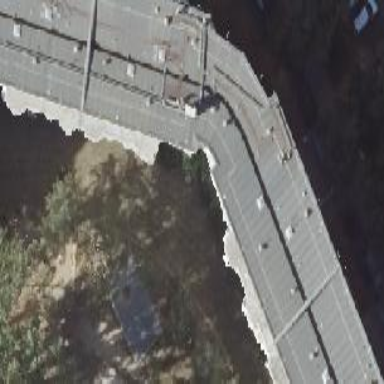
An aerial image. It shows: Residential building with flat gray roof made of tar paper.